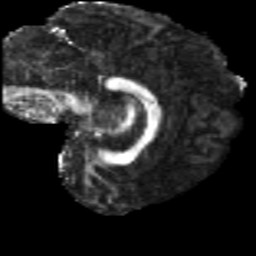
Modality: FA
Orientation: sagittal
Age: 46
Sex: male
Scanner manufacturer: siemens
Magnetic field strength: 3 T
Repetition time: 5 s
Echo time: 0.092 s